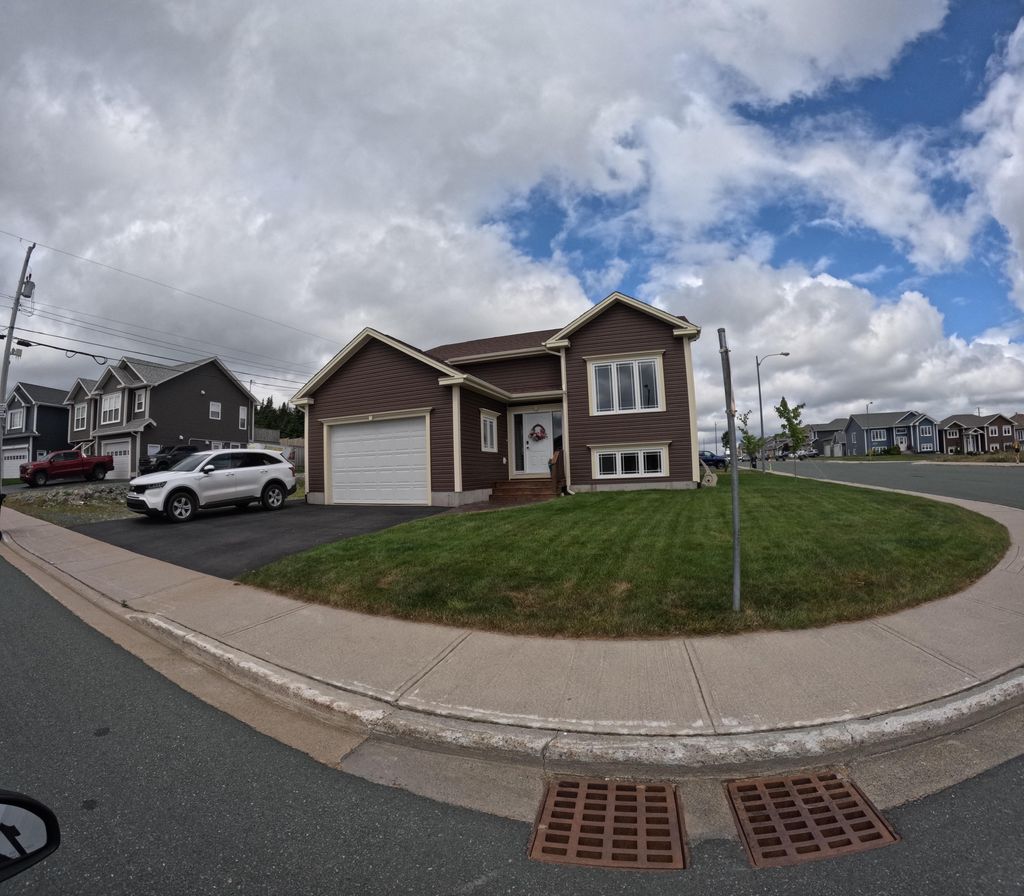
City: st_johns